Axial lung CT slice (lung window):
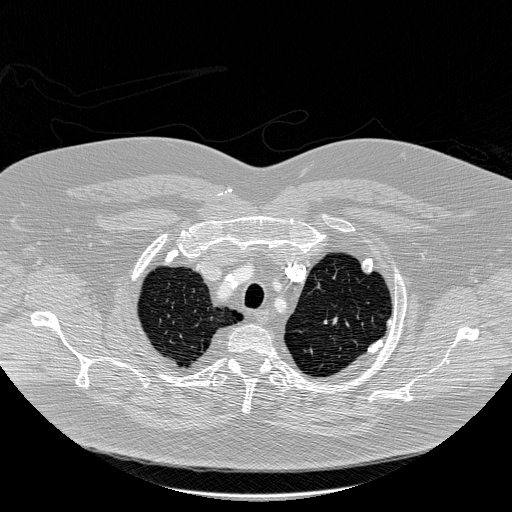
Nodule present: no